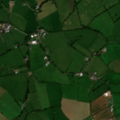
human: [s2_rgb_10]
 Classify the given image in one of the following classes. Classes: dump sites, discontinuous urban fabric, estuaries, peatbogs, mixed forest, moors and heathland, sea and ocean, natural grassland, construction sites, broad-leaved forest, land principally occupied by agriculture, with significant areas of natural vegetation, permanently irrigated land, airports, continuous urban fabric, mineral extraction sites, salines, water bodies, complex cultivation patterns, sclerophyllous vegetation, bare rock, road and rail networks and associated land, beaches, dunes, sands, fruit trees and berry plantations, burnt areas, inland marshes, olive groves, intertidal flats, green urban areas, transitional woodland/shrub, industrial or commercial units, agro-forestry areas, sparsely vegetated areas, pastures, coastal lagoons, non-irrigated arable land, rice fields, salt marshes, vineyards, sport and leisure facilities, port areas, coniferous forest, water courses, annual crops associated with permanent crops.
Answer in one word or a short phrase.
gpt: pastures